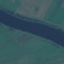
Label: River